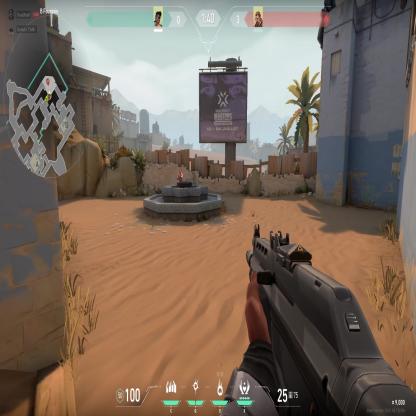
Label: enemy